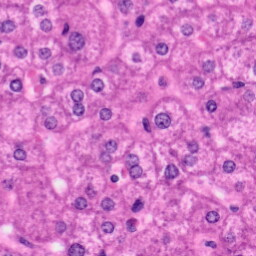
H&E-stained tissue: Liver